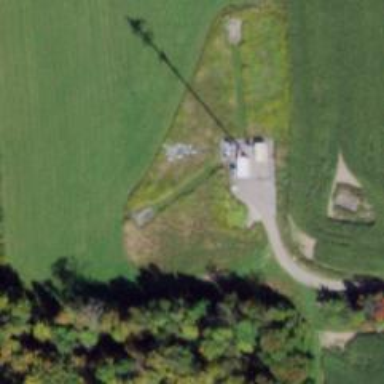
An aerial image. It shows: Mast structure.